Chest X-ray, PA view. Patient: 49 years old, sex F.
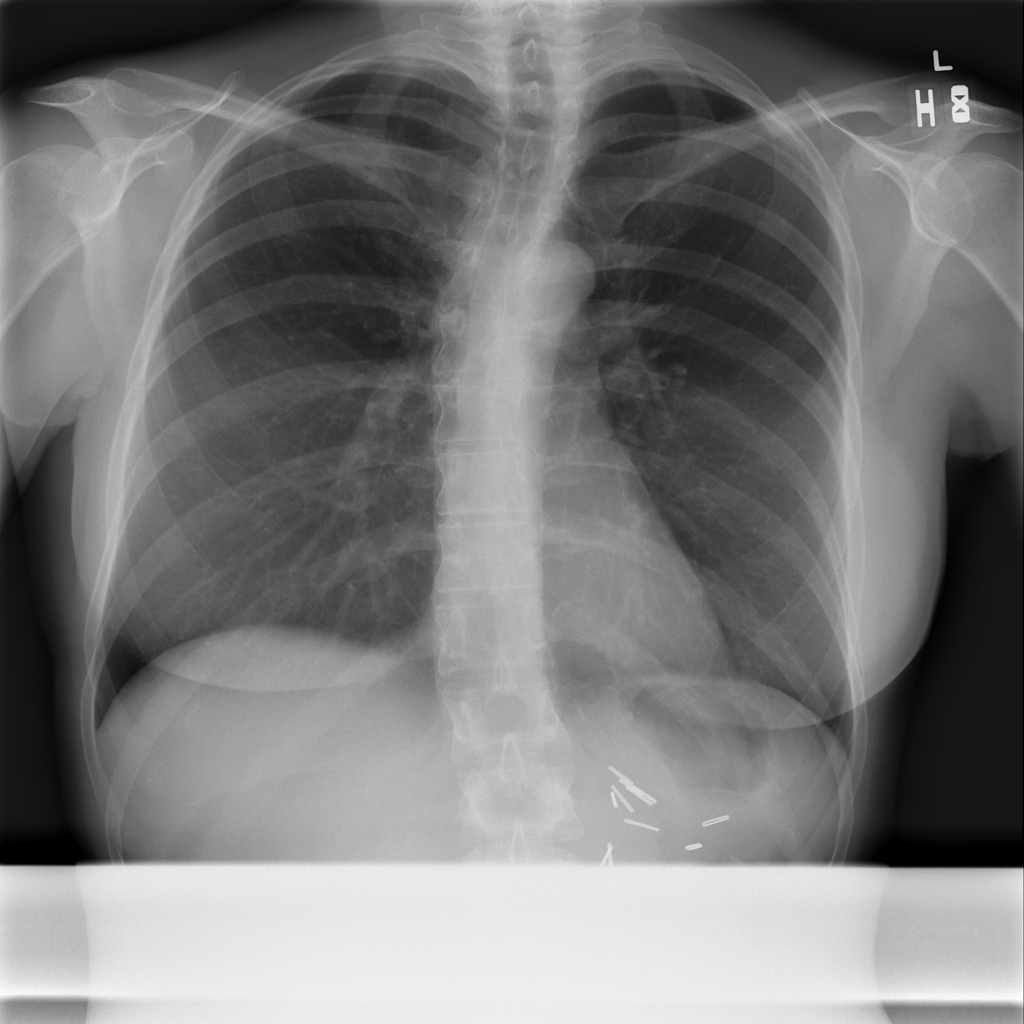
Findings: No Finding